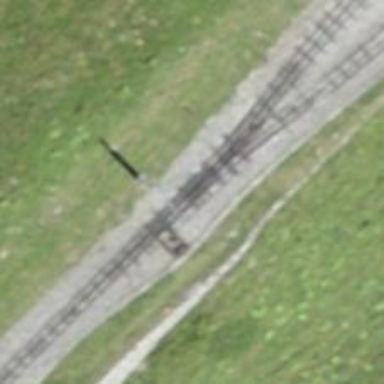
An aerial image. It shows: Railway switch.